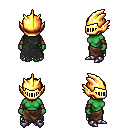
a pixel art fantasy rpg character, female body template, orc, green skin, black tattered cape, robe skirt, brunette plain hairstyle, gold helm, leather bracers, metal boots, four views (front, back, left, right), 2x2 character sprite sheet, small pixel art, hard edges, no anti-aliasing